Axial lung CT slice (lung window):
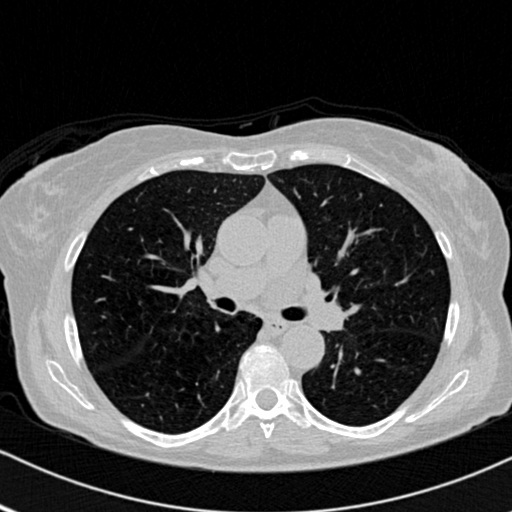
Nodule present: no